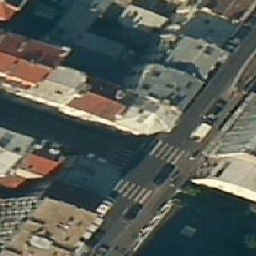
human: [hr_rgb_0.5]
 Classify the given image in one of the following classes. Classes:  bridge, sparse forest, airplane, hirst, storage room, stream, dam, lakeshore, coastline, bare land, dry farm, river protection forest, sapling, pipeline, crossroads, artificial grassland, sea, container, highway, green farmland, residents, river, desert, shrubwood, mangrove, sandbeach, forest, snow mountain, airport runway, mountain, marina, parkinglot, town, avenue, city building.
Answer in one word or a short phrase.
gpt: city building